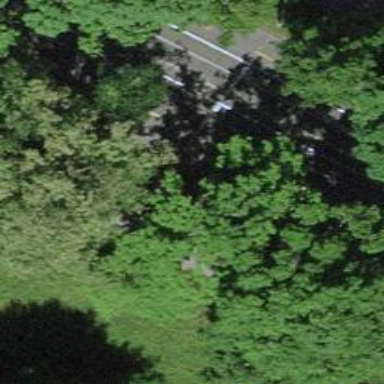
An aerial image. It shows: Avenue lined with trees.